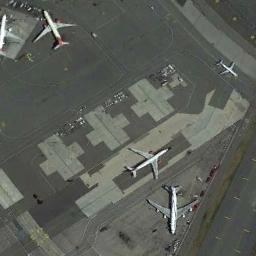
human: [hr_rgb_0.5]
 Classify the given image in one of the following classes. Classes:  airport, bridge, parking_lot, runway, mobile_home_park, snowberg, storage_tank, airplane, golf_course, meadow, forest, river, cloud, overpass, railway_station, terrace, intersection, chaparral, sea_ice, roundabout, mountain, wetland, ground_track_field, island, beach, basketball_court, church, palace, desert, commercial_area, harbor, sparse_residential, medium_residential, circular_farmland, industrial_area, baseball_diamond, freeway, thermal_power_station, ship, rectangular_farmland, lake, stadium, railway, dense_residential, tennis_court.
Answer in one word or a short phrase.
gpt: airplane